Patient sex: M
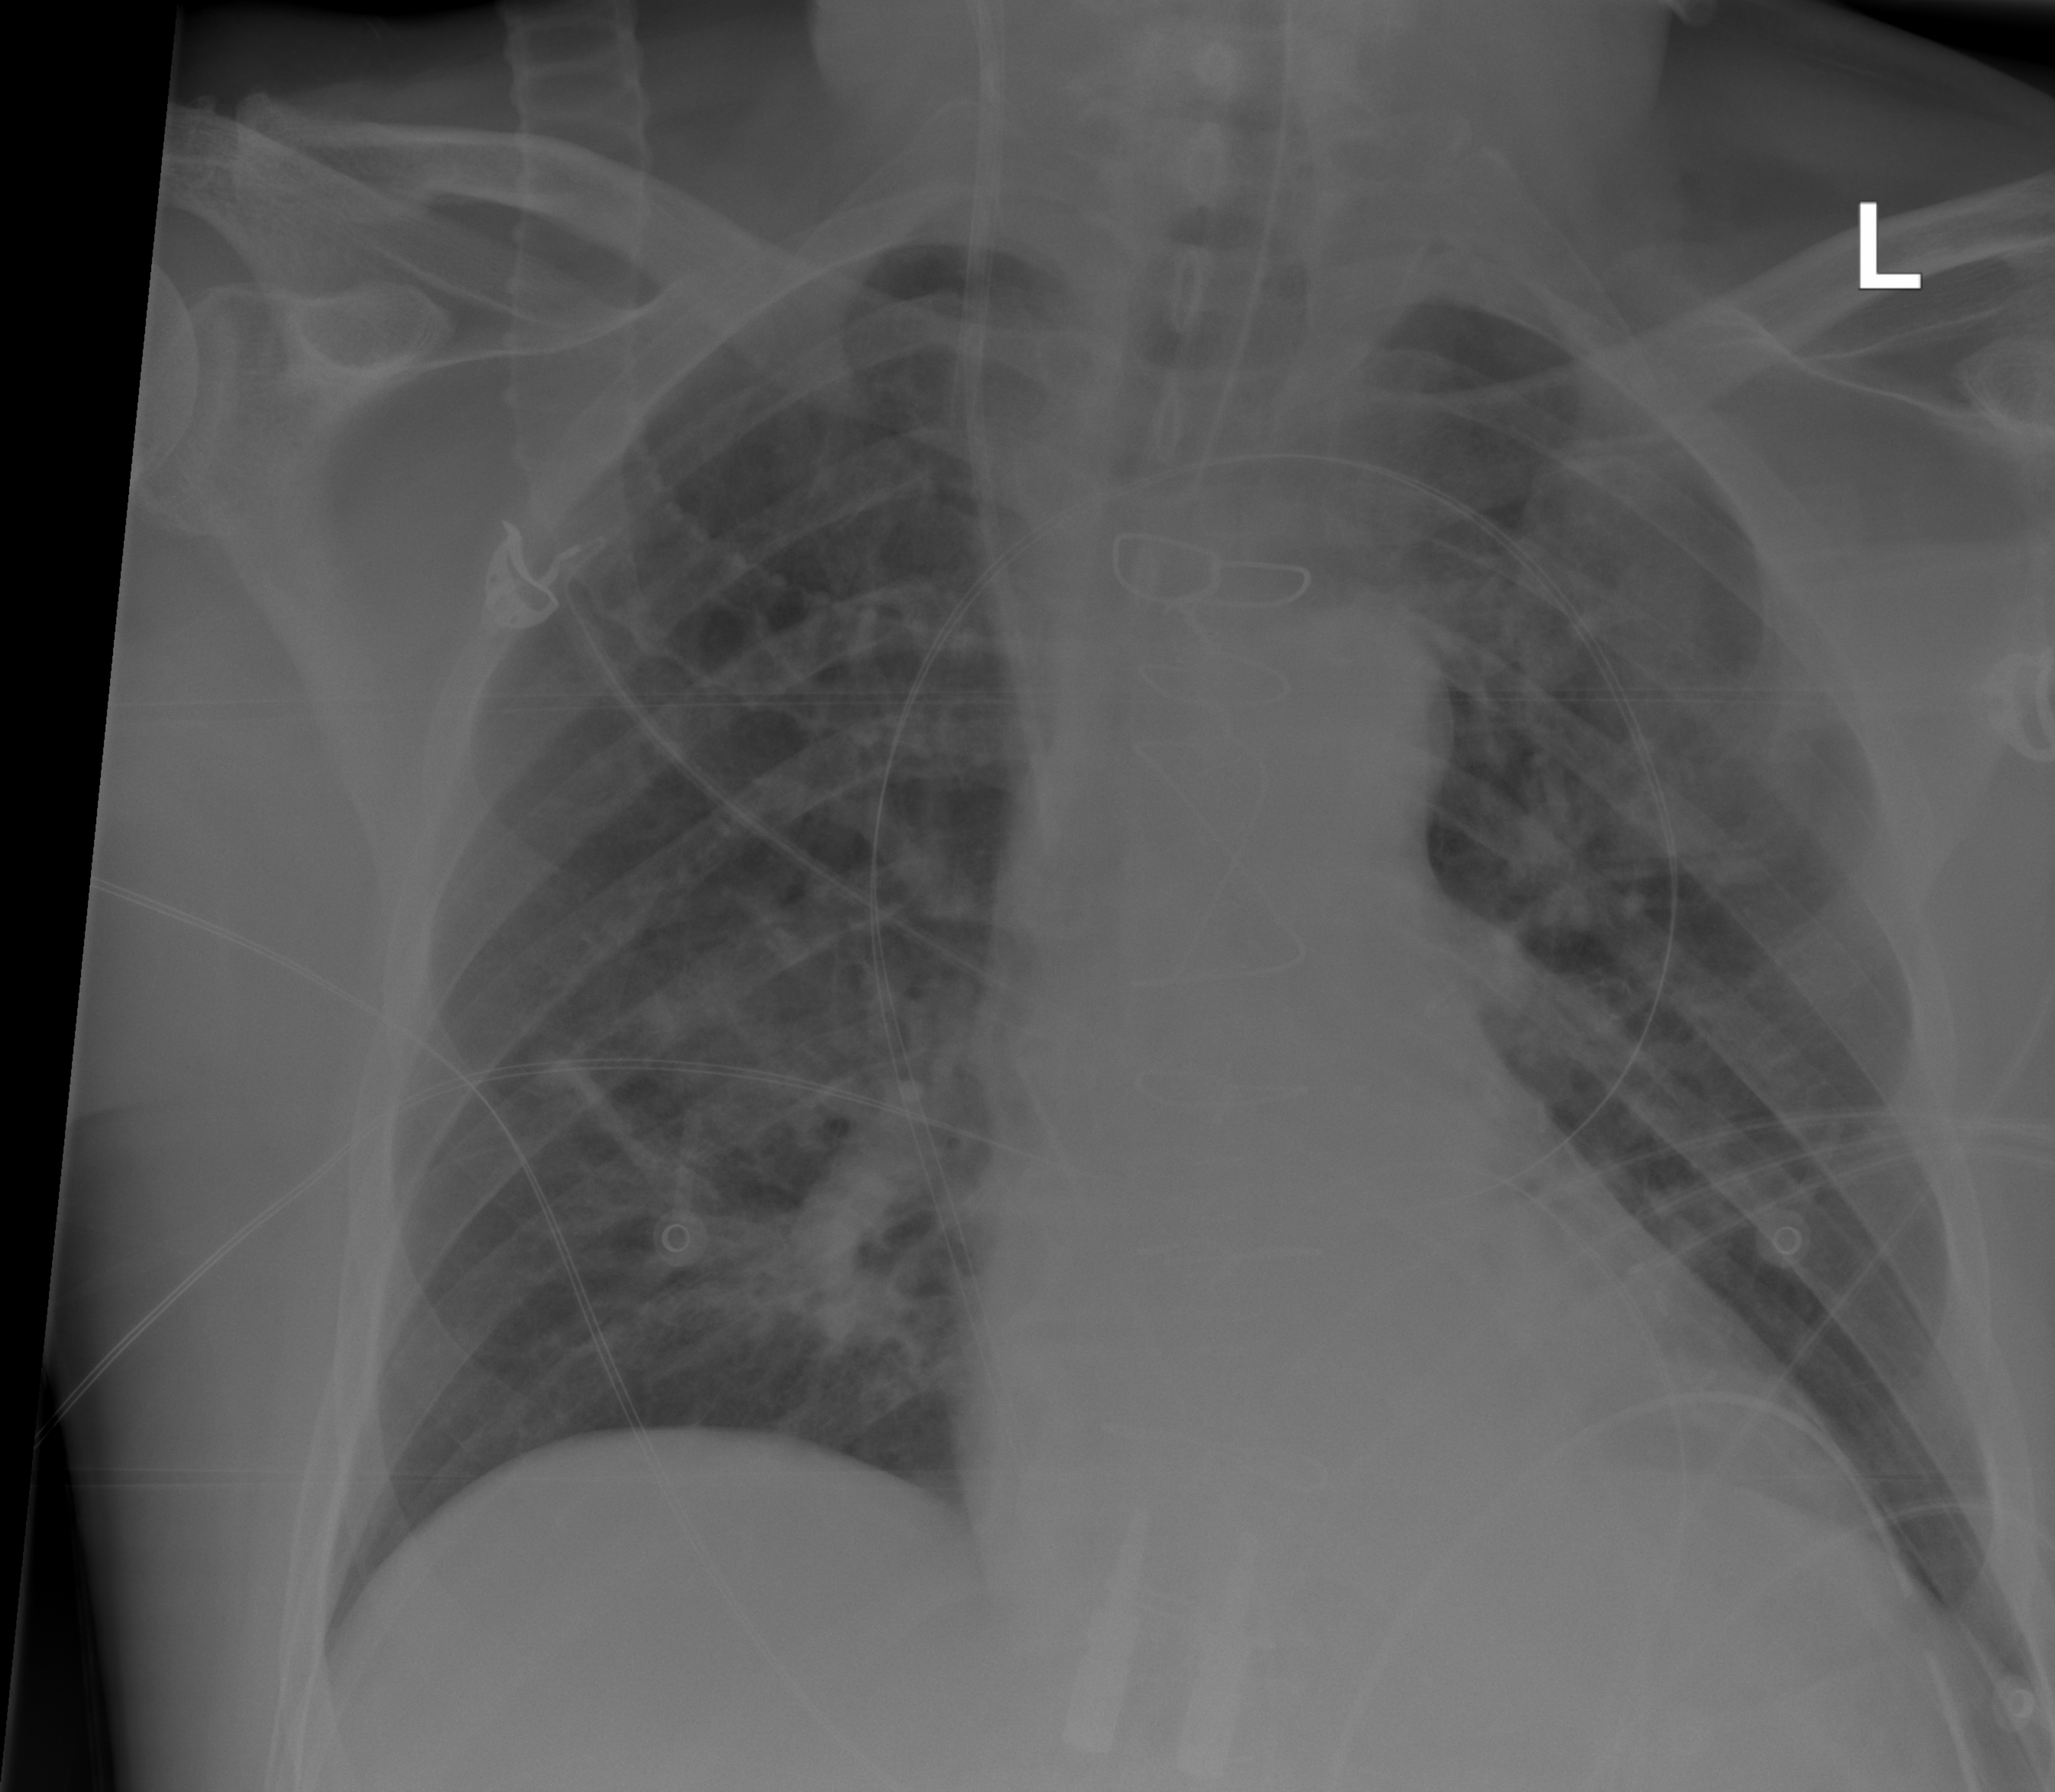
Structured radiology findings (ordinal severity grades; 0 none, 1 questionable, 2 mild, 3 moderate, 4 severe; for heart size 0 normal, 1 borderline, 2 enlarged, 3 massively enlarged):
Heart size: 0
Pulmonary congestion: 2
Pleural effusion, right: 0
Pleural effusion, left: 0
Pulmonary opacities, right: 0
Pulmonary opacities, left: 0
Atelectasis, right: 0
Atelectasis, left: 0